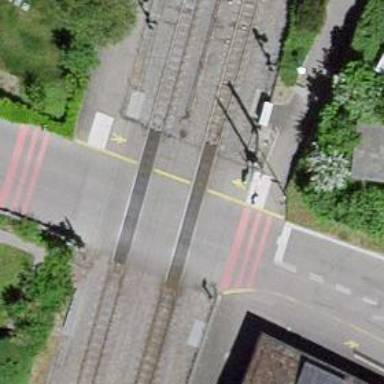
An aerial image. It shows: Level crossing at the railway with full barrier.